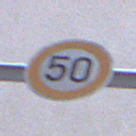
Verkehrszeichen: Geschwindigkeit50
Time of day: MorningAfternoon
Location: Outdoor (Urban)
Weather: PartlyCloudy
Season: NotSpecified
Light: Natural